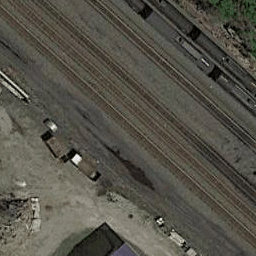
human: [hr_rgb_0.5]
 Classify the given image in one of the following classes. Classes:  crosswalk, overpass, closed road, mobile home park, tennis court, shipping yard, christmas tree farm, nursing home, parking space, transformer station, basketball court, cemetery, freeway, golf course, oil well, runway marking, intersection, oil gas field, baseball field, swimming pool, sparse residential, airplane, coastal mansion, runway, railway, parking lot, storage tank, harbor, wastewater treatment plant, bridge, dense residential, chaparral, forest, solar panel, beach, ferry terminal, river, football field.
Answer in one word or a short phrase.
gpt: railway